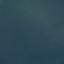
Label: SeaLake